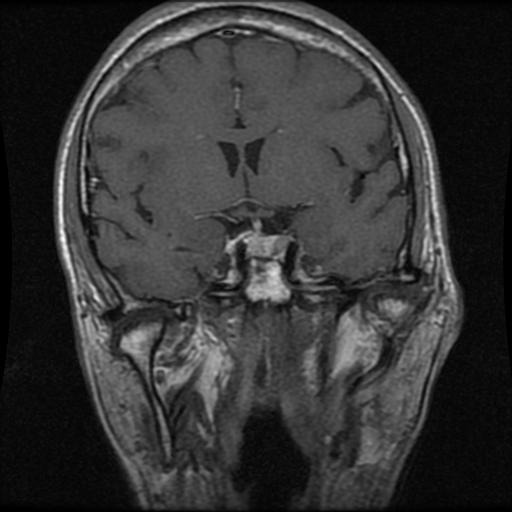
Label: pituitary